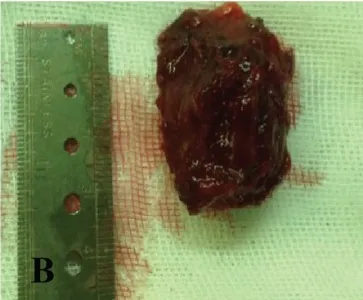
(B): Surgical specimen. Mass was well circumscribed and excised with a margin of normal mu.
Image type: medical_photograph (other_medical_photograph)